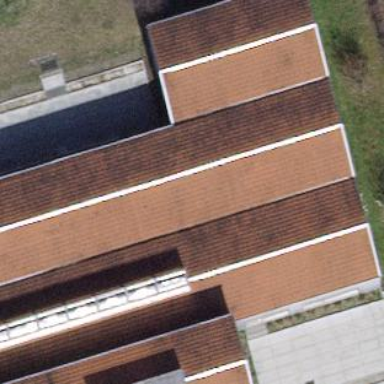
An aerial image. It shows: Building with gabled roof.